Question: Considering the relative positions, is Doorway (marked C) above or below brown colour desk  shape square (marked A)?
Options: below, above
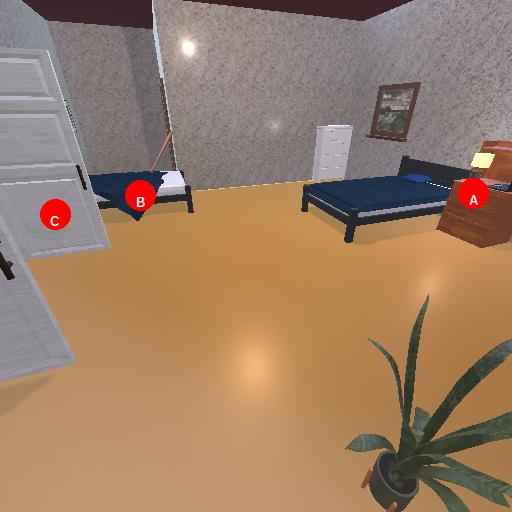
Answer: below